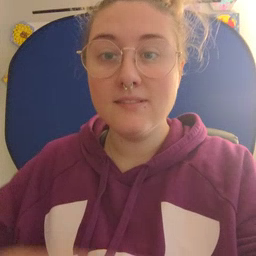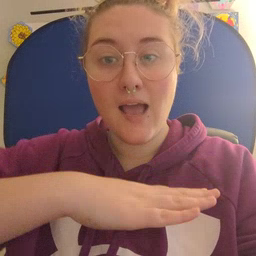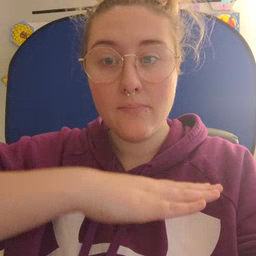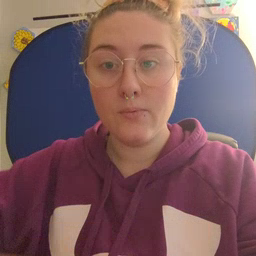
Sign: table